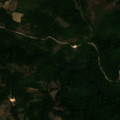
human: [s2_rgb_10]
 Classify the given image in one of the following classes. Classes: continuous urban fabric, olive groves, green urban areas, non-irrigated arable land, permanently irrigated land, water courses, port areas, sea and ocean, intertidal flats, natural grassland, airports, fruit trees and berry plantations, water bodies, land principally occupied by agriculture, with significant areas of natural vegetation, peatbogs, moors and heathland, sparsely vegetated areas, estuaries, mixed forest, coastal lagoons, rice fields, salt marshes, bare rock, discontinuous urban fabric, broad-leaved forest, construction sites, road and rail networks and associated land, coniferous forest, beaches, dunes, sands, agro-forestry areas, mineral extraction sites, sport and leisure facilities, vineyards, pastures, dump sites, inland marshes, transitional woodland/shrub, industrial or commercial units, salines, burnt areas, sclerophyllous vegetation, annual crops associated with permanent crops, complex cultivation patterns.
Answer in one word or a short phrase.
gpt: complex cultivation patterns, land principally occupied by agriculture, with significant areas of natural vegetation, broad-leaved forest, transitional woodland/shrub